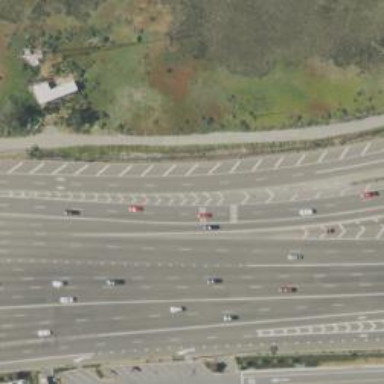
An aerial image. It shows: Asphalt motorway link.